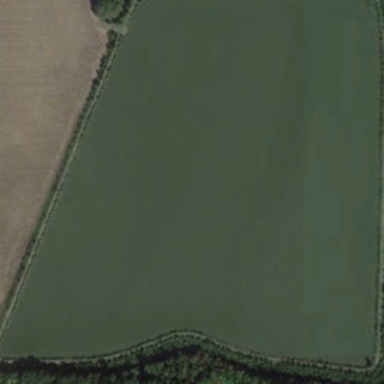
Many green trees and a piece of yellow farmland are around a pond .